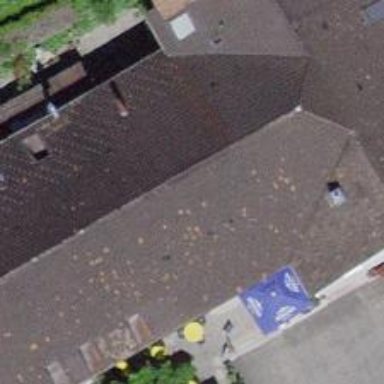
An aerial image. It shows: Restaurant.